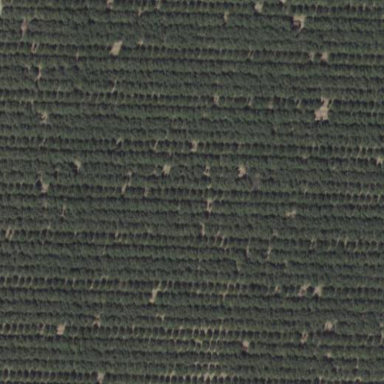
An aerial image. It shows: Orchard filled with almond trees.